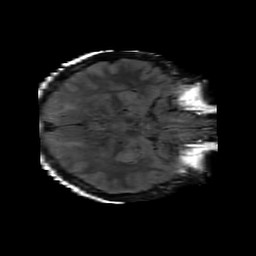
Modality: FLAIR
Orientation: axial
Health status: ill
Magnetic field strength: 3 T